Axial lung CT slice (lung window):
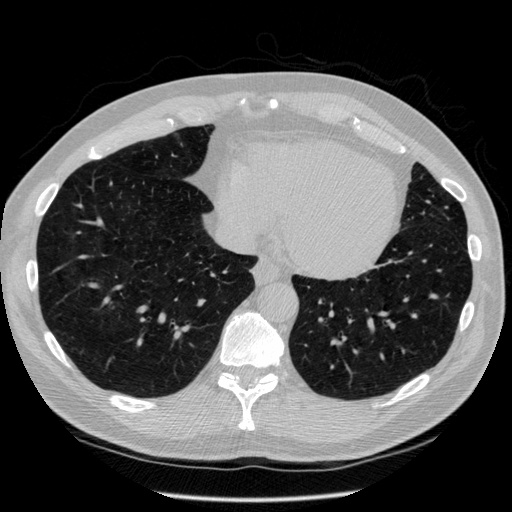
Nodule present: no